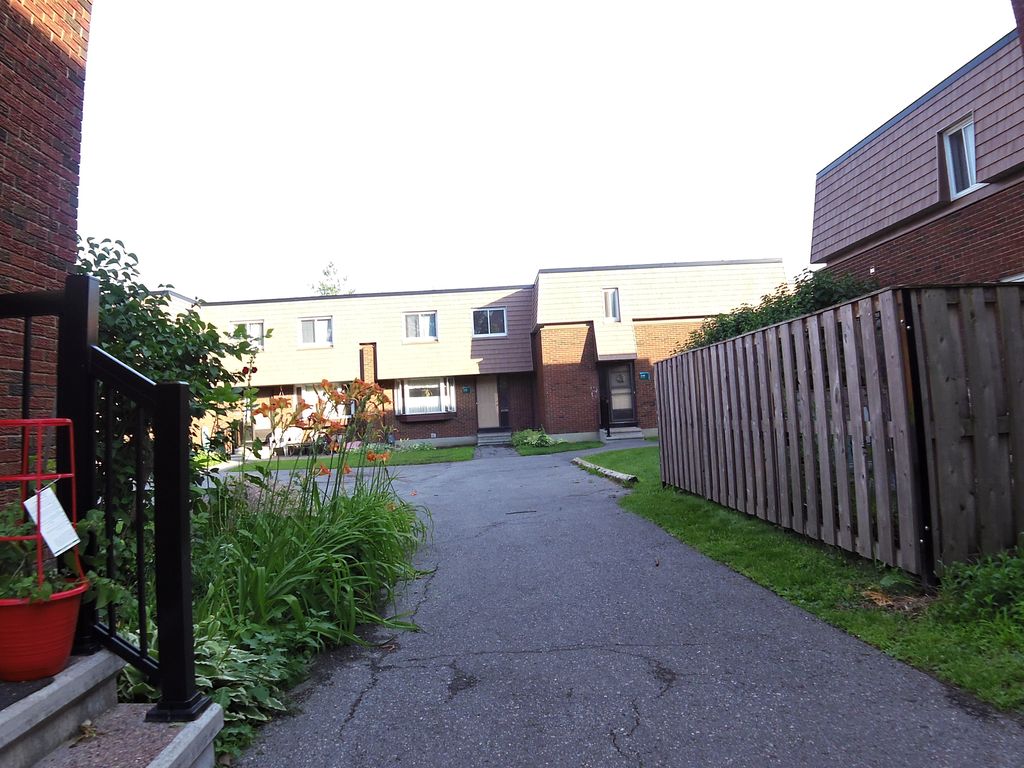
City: ottawa-gatineau